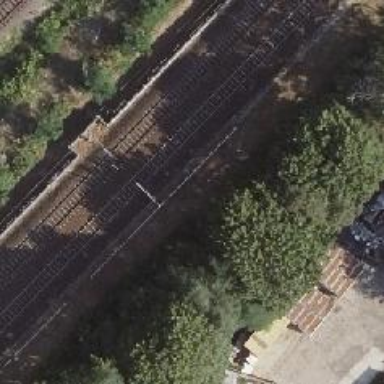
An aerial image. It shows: Railway milestone with catenary mast.